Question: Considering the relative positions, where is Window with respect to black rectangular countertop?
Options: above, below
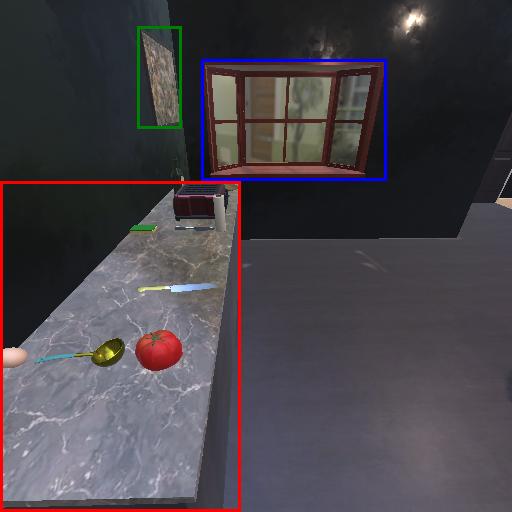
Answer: above